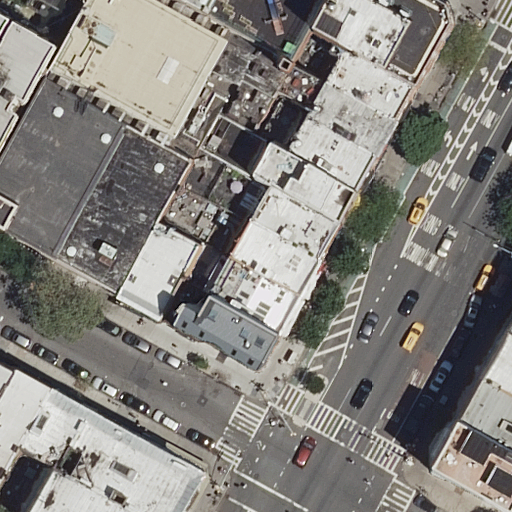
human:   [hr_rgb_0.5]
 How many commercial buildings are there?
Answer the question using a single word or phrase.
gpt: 0

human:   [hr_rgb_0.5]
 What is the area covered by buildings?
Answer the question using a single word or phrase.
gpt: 5291m2

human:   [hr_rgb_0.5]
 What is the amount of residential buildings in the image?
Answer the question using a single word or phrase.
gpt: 22

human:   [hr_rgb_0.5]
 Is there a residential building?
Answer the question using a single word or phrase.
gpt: yes

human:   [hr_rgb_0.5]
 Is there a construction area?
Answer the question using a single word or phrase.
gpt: no

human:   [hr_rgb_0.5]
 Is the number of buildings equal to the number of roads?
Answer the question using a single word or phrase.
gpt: no

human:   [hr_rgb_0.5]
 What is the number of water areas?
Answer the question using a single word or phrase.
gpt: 0

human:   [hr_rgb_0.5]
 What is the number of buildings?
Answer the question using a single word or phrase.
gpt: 22

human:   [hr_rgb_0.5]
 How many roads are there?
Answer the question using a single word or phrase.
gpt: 6

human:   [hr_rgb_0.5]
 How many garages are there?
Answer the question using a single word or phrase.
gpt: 0

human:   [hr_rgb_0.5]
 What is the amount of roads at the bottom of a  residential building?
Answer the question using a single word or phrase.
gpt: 6

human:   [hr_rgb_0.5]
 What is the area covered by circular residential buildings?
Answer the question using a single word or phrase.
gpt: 0m2

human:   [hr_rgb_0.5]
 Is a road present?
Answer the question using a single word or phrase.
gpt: yes

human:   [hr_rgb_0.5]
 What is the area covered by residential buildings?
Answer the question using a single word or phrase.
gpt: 5291m2

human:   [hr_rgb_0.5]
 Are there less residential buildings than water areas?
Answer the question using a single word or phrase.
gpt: no

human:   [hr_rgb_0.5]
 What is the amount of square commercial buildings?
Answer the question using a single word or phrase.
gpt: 0

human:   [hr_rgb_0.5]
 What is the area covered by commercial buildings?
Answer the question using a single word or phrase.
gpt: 0m2

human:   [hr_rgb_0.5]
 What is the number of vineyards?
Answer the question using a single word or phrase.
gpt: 0

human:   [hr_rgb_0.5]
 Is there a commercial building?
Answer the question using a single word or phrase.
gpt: no

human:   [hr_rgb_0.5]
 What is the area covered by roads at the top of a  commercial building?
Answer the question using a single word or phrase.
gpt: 0m2

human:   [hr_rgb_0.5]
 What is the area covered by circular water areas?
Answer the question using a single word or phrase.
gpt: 0m2

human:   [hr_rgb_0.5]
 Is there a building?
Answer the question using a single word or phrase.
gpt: yes

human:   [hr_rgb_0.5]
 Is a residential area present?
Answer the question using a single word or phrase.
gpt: no

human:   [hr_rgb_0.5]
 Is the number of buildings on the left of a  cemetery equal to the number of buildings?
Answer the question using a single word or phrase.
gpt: no

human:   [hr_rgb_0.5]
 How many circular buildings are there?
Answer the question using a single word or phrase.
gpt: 0

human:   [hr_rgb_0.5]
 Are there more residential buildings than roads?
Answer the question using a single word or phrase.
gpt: yes

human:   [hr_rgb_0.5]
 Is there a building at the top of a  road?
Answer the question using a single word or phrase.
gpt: yes

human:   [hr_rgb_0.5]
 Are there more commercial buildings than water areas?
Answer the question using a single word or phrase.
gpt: no

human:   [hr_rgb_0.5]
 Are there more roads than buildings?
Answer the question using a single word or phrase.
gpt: no

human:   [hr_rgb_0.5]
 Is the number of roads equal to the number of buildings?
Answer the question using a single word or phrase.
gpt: no

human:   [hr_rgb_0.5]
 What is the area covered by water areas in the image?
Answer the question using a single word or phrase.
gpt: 0m2

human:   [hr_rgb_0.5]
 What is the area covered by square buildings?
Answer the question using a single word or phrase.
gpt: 0m2

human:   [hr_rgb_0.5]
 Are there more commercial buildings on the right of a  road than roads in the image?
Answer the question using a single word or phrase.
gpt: no

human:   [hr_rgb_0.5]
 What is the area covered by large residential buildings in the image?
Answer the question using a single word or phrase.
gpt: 2144m2

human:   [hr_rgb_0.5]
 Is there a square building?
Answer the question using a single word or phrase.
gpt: no

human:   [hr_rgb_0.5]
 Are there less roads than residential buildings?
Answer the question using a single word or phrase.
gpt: yes

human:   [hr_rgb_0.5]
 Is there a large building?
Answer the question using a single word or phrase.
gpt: yes

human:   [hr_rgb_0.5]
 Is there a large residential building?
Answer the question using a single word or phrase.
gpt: yes

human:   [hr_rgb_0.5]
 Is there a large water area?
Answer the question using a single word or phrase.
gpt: no

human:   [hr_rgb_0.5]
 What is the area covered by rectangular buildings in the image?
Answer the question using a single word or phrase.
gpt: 2507m2

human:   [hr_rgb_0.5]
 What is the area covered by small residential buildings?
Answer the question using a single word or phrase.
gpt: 181m2

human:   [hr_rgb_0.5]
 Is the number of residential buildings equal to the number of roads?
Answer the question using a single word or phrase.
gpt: no

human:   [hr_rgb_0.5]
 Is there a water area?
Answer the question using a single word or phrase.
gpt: no

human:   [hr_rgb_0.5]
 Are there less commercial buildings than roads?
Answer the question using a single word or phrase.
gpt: yes

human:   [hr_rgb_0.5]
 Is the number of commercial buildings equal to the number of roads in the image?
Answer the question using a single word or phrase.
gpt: no

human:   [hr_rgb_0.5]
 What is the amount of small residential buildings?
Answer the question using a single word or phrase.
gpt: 7

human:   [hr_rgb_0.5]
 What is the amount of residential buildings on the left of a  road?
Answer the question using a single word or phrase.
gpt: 18

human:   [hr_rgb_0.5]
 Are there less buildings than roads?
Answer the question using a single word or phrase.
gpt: no

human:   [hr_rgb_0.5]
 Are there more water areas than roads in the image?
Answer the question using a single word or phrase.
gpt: no

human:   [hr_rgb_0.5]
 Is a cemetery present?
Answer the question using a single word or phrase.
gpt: no

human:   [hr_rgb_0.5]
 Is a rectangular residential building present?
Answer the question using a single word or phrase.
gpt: yes

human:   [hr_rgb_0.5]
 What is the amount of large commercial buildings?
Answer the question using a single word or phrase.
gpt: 0

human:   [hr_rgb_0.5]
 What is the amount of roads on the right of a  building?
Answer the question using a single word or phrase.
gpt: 6

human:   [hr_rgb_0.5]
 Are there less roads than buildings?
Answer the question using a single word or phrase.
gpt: yes

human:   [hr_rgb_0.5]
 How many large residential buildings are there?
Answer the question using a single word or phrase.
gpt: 1

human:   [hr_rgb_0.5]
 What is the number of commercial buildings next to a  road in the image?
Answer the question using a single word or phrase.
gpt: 0

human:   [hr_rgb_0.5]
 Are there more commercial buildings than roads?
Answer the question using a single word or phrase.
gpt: no

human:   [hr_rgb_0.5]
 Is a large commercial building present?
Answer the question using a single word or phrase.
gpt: no

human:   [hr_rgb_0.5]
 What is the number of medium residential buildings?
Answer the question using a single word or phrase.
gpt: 14

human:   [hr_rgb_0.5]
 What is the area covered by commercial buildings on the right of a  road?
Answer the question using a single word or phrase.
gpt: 0m2

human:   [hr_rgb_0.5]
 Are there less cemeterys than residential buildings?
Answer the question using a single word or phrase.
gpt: yes

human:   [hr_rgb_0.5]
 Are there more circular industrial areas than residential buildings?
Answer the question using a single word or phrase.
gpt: no

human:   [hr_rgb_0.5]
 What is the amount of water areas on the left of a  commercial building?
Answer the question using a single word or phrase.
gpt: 0

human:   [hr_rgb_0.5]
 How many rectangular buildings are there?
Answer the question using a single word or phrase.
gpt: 18